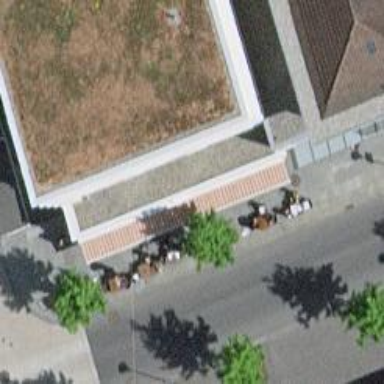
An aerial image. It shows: Café.